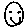
Label: smiley face